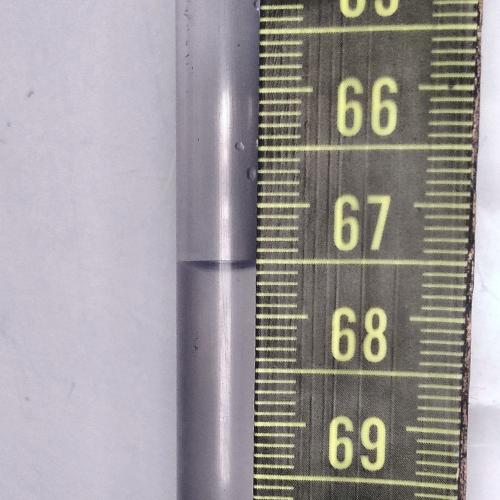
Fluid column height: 67.6 cm